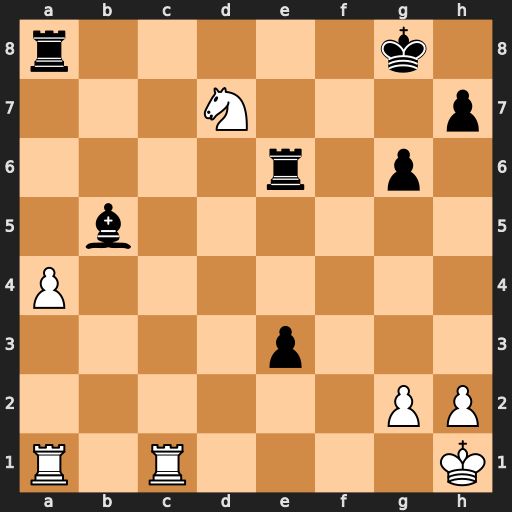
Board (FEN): r5k1/3N3p/4r1p1/1b6/P7/4p3/6PP/R1R4K
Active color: w
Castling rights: -
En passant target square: -
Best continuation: axb5 Rxa1 Rxa1 Rd6 Ne5